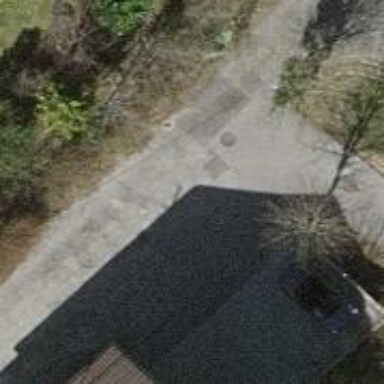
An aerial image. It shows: Residential road with asphalt surface and no sidewalks.